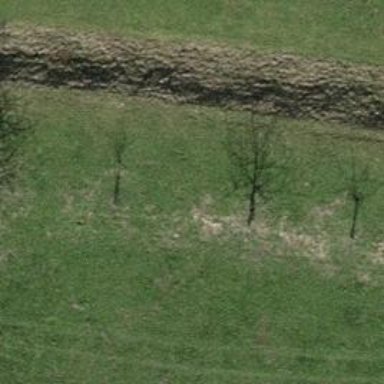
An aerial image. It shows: Single tag "natural: tree."